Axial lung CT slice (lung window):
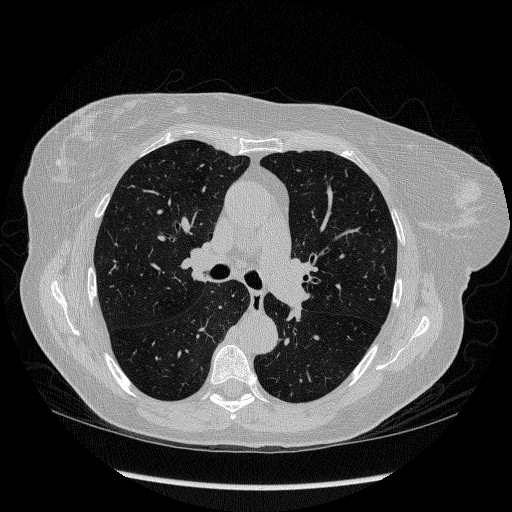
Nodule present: no